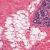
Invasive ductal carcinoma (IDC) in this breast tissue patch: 0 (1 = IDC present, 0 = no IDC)